Question: I want to create a hexagon shape button in android so that it's touch area does not overlaps (on the right) ie.I want heaxagon touch bound not a rectangle touch bound. I tried to use image view but it does not excludes tranparent(shown in blue, left). Is there any clickable object which is defined by xml shape/path. please can anyone show me xml shape/path part for just one button if its possible or any other method.
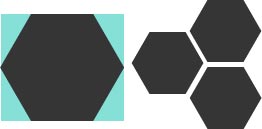
Answer: check out <URL>

'''
<com.github.siyamed.shapeimageview.{ClassName}
android:layout_width="match_parent"
android:layout_height="match_parent"
android:layout_margin="8dp"
android:src="@drawable/neo"
app:siBorderWidth="8dp"
app:siBorderColor="@color/darkgray"/>
'''
- 'siBorderColor'- 'siBorderWidth' border width in dp- 'siBorderAlpha' alpha value of the border between 0.0-1.0- 'siStrokeCap'- 'siStrokeJoin'- 'siSquare'- 'siShape'